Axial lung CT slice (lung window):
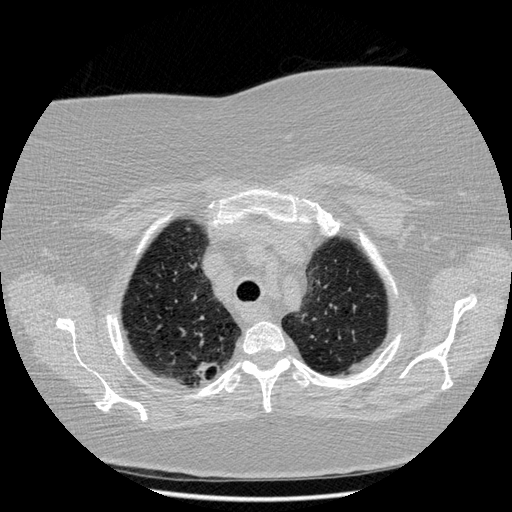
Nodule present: no